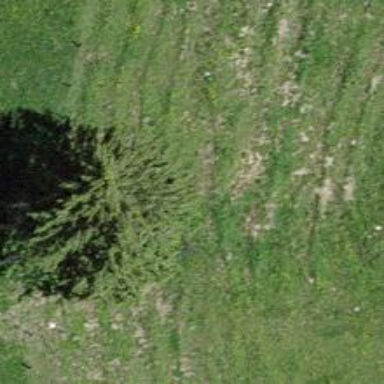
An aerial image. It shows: Single tag "natural: tree."